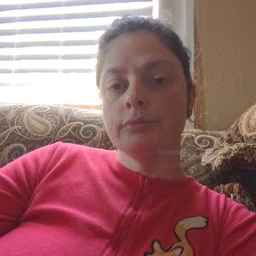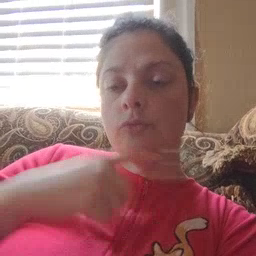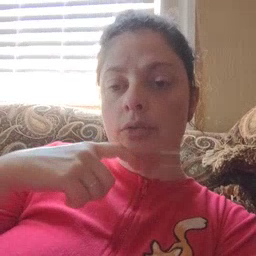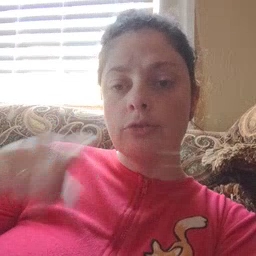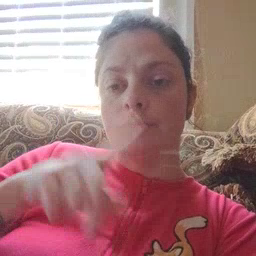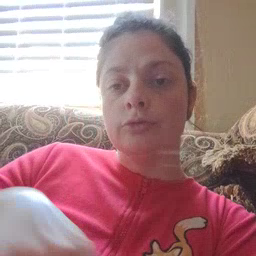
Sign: dryer